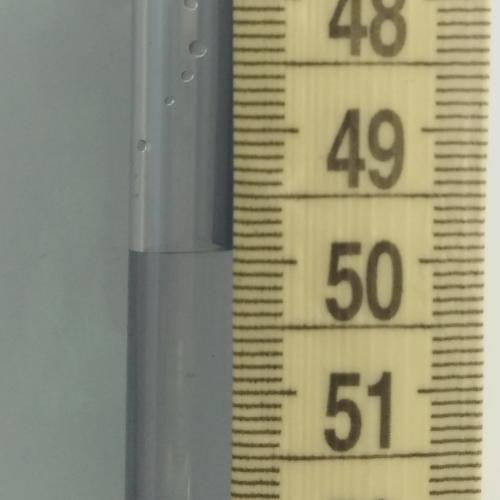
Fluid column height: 49.9 cm